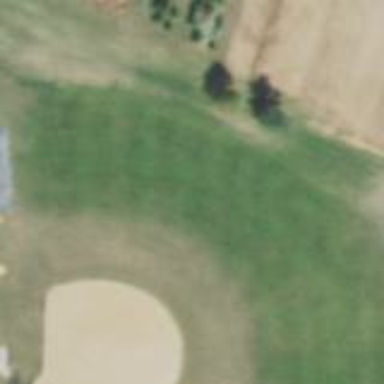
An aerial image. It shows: Baseball pitch for leisure and sports activities.